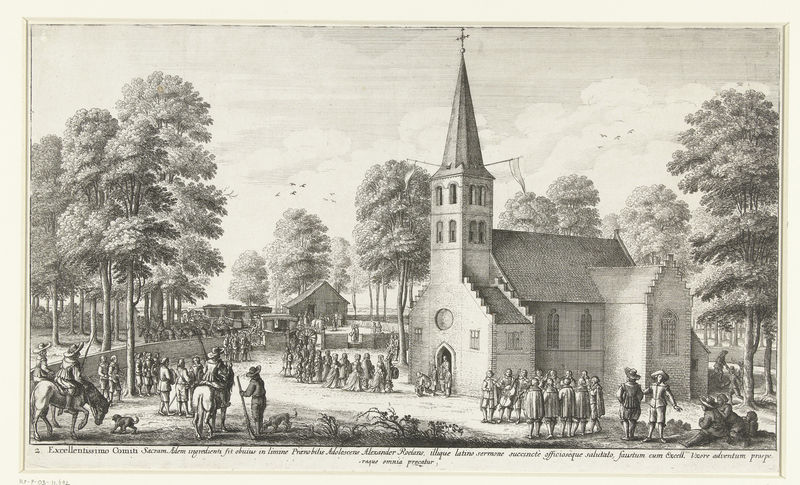
Titel: De graaf en gravin von Thurn und Taxis gaan ter kerke
Künstler: Wenceslaus Hollar
Standort: Amsterdam
Institution: Rijksmuseum
Schlagwörter: church, crowd, hat, men, people, white, women, black, country, gray, green, grey, old, wall, windows, woman, print, clouds, horses, man, mass, sky, tree, building, house, landscape, nature, church tower, houses, tower, trees, village, entrance, drawing, black and white, animals, band, bird, dog, dogs, graphic, hats, birds, cross, writing, door, flag, small, town, flags, human, procession, inscription, pencil, animal, carriage, home, horse, belltower, monkey, crucifix, spire, steeple, humans, christian, stick, wheel, text, carriages, reunion, gun, guns, sunday, hunting, grayscale, panorama, hunt, pilgrims, quiet, threes, old time, hast, brides, hovel, stark church insets, escaping the service